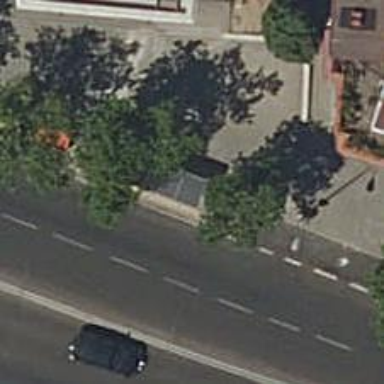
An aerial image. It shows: Bus stop with platform for public transport.